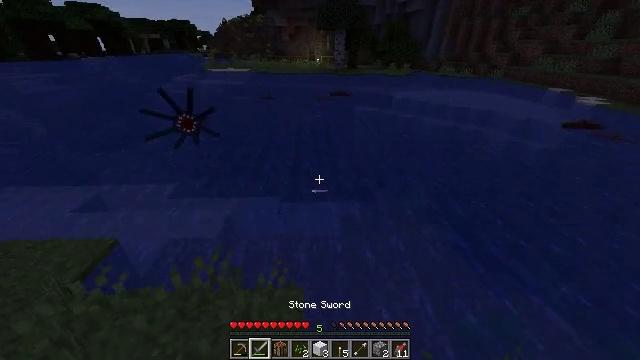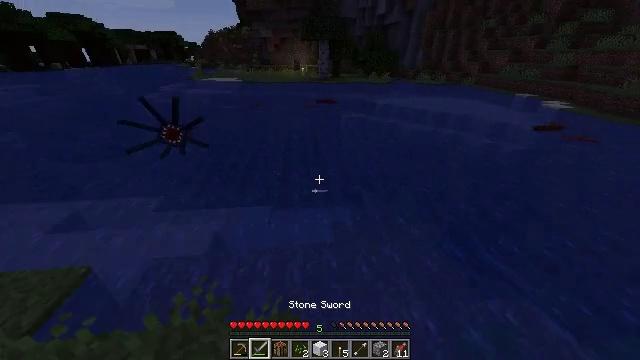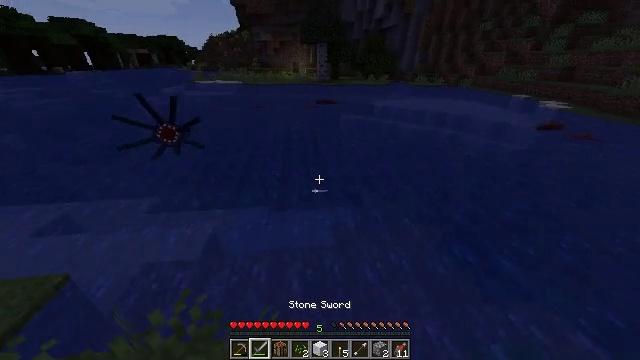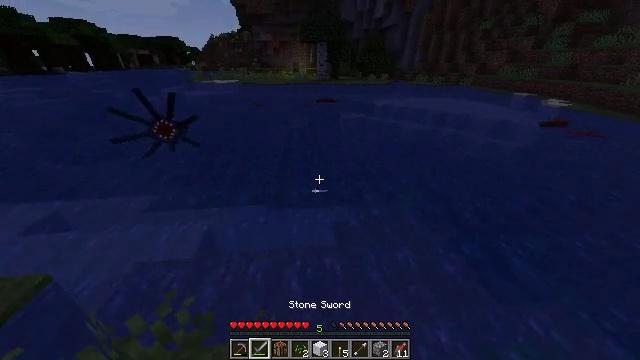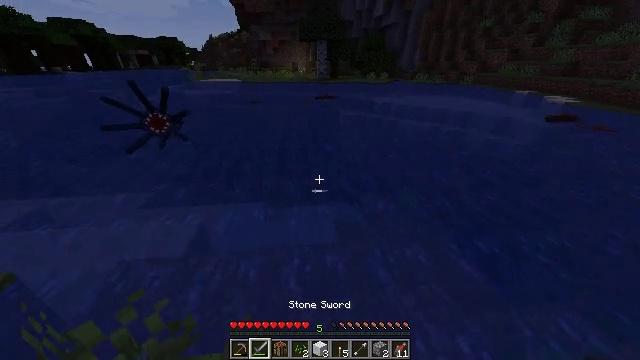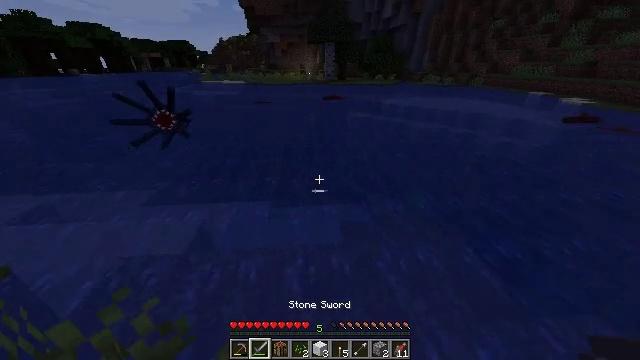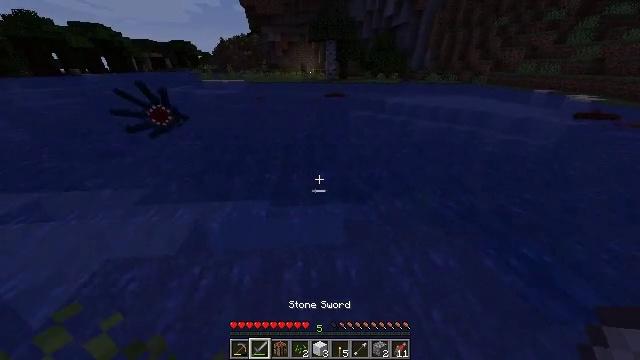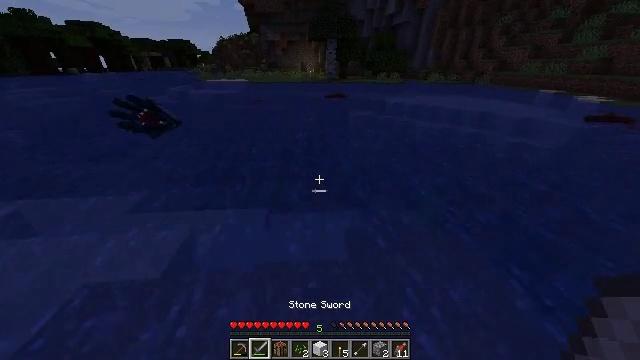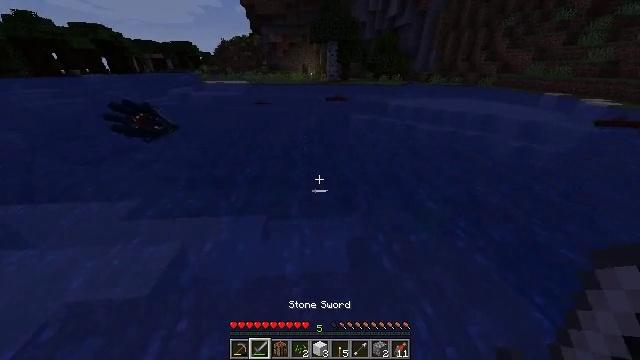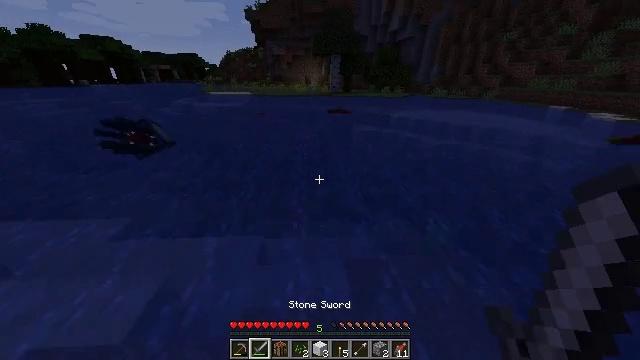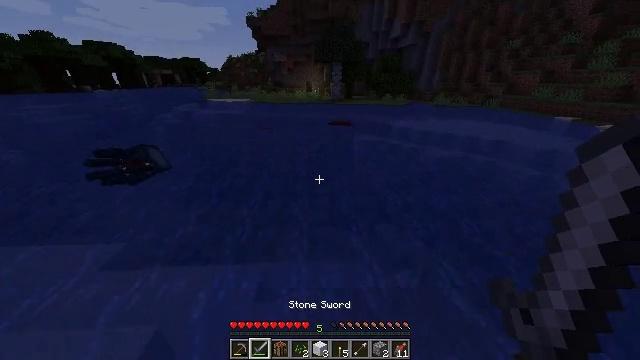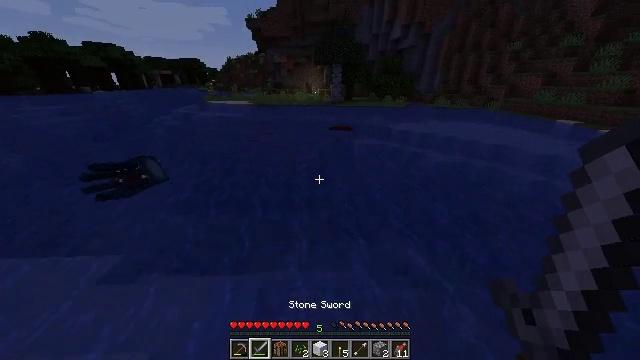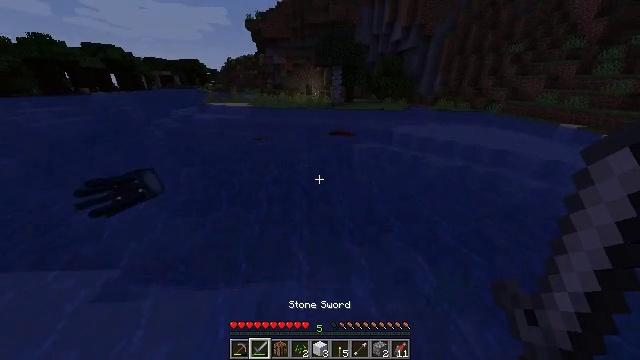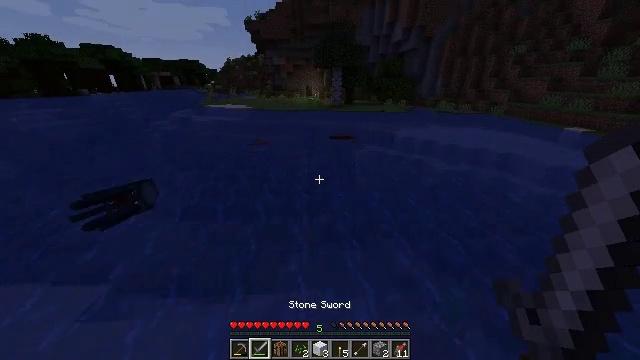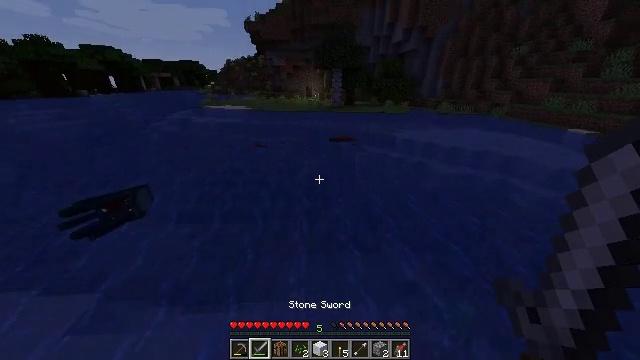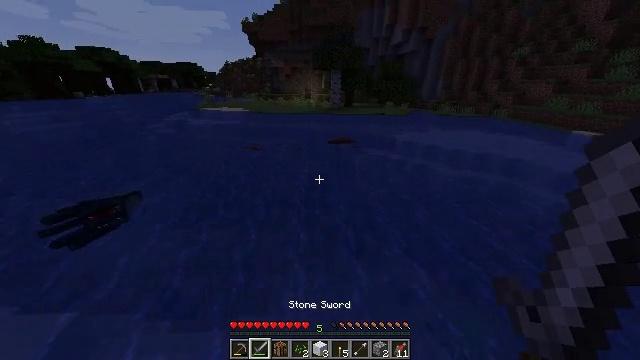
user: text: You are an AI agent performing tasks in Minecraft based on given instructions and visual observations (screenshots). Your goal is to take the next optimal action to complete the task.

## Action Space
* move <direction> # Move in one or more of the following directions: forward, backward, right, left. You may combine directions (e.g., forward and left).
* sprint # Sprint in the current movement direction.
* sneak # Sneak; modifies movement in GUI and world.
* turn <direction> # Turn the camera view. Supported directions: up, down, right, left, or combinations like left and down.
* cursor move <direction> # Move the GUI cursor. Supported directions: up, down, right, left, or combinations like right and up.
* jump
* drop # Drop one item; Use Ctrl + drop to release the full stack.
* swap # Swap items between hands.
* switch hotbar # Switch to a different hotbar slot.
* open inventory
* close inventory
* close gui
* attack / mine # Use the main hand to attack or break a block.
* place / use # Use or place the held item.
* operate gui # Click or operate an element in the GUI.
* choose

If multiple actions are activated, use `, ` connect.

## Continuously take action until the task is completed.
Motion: motion action
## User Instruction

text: Fish and kill the salmon.
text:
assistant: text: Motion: move forward, sprint, turn right
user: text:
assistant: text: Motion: move forward, sprint
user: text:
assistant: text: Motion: move forward, sprint
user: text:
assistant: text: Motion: move forward, sprint
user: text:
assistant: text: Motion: move forward, sprint, turn left
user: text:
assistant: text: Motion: move forward, sprint
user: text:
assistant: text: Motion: move forward, sprint
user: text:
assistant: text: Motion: move forward, sprint
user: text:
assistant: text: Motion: move forward, sprint, turn up, jump
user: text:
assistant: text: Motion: move forward, sprint, jump
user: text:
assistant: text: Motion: move forward, sprint, jump
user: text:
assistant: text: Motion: move forward, sprint, jump
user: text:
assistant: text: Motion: move forward, sprint, jump
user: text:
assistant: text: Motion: move forward, sprint, jump
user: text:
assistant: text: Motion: move forward, sprint, jump
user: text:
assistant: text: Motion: move forward, sprint, turn right, jump
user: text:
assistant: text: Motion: move forward, sprint, turn right, jump
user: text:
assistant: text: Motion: move forward, sprint, turn right, jump
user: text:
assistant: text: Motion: move forward, sprint
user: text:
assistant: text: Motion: move forward, sprint
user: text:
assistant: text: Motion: move forward, sprint
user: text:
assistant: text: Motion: move forward, sprint, turn right and up
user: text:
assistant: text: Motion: move forward, sprint, turn right and up
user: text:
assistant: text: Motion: move forward, sprint, turn up
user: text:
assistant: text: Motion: move forward, sprint, turn left and up
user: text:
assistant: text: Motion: move forward, sprint, turn left and up
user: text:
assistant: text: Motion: move forward, sprint, turn left and up
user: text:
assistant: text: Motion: move forward, sprint, turn up
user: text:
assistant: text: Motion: move forward, sprint, turn left and up
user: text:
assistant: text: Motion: move forward, sprint, turn left and up, jump